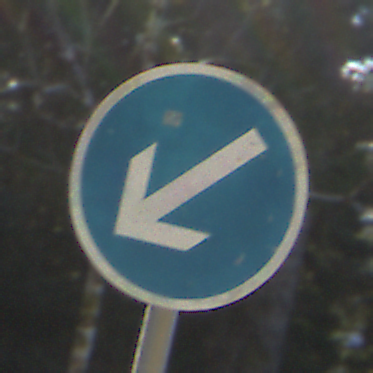
Verkehrszeichen: VorgeschriebeneVorbeifahrtLinks
Umgebung: Outdoor, Nature
Tageszeit: MorningAfternoon
Wetter: Clear
Licht: Natural
Jahreszeit: Winter
Kontrast: HighContrast